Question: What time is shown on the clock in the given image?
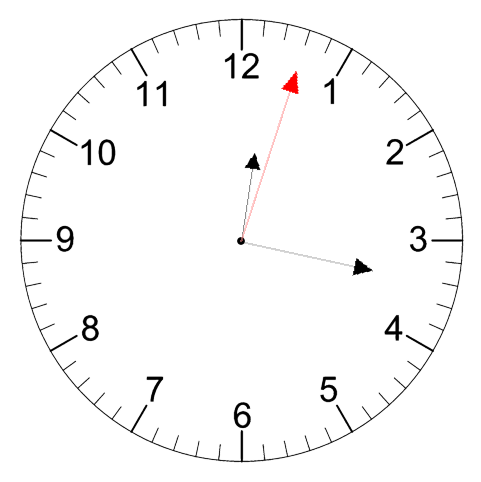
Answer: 12:17:03